Question: : scrolling to editable content, changing insets to display textfield and keyboard on screen simultaneously without keyboard overlapping. It's very cool feature because i don't need to write a lot of code to calculate new insets, scroll to content, check if deviceOrientation changed or keyboard hidden and so on.
But that feature when we are using , after we adding to root that controller automatic management of textfield is working only on Pad-oriented screens. I think that's Apple's bug, but maybe it's my mistake and i'm doing something wrong? I've checked that SplitViewController -> Navigation Controller -> UITableViewController hierarchy is correct in Apple's HID.
I've written simple application for that question so you can see that bug if you want, how can I fix it?
Link to simple, fresh XCode project with that bug: <URL>

: remove SplitViewController if device is iPhone. Everything is working ok on iPad, but not working on iPhone, so we may try that:
'''
func application(application: UIApplication, didFinishLaunchingWithOptions launchOptions: [NSObject: AnyObject]?) -> Bool {
let storyboard = UIStoryboard(name: "Main", bundle: nil)
let rootController = storyboard.instantiateViewControllerWithIdentifier("navigation") as! UINavigationController
if UIDevice.currentDevice().userInterfaceIdiom != .Pad {
// setting non-split rootView if device is iPhone
self.window!.rootViewController = rootController
}
}
'''
But there is problem -- we are loosing SplitViewController on iPhone 6 Plus (i checked, on iPhone 6 Plus on portrait orientation keyboard still overlaps, on landscape all is ok). So it's not the solution.
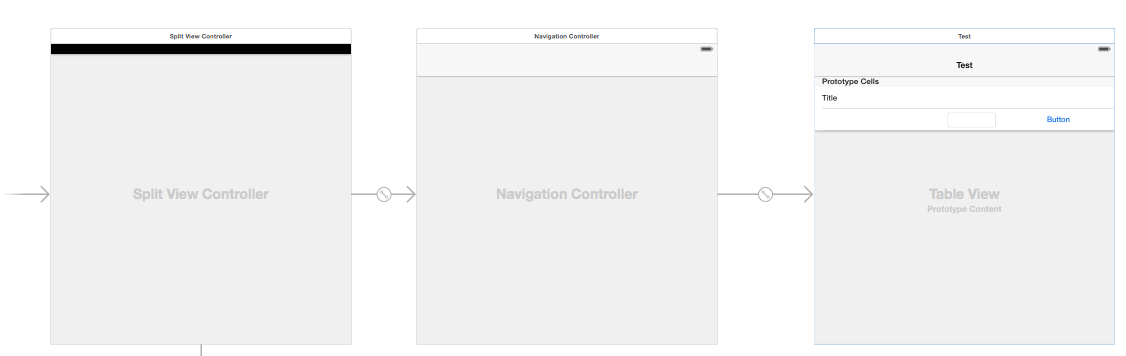
Answer: The best way to handle such situations is to manually control your 'UITableView' and move it above keyboard. I've create <URL> if keyboard appears/disappears.